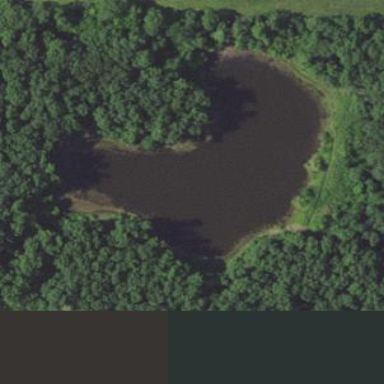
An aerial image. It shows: Pond surrounded by natural water.